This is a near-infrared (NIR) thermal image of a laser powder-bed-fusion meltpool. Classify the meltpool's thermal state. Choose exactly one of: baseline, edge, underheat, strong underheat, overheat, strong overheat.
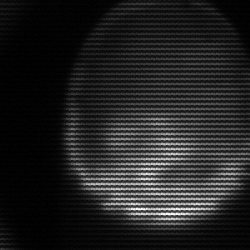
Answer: edge